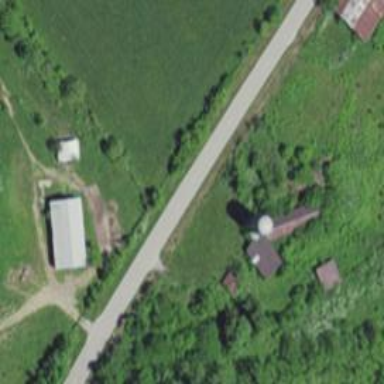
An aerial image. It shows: Silo.